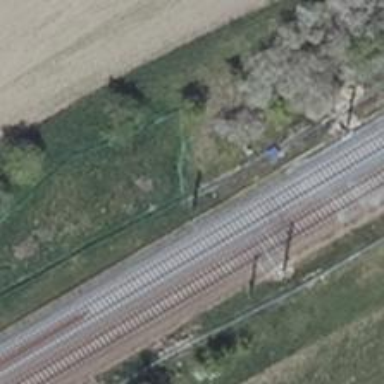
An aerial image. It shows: Railway track with contact lines for electrification.